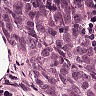
Metastatic tissue present: yes